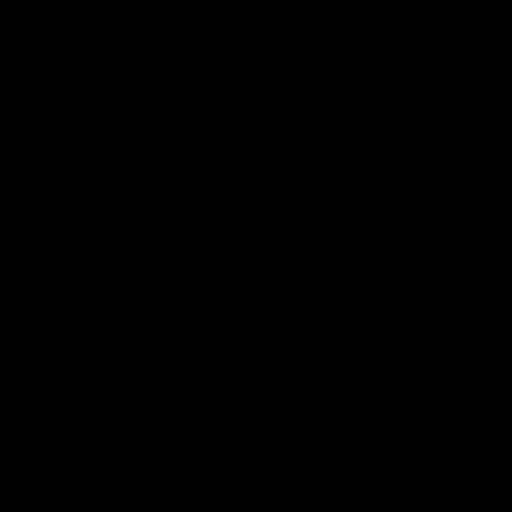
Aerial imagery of cape in Maryland named Tapler Point containing open water, deciduous forest, herbaceous wetlands, woody wetlands, and pasture